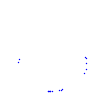
Particle: kaon